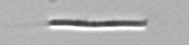
Label: Leptocylindrus